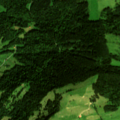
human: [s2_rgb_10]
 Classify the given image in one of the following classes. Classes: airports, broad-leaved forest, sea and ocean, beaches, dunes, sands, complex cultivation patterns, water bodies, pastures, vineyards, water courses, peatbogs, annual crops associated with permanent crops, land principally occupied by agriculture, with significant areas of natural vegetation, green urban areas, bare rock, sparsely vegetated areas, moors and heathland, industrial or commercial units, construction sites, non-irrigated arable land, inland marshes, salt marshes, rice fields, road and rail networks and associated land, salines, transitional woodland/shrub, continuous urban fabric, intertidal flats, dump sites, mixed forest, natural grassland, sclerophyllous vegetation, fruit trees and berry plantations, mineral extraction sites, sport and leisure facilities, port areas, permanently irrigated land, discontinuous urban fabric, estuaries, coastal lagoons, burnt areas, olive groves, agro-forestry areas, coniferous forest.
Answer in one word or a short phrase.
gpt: complex cultivation patterns, coniferous forest, mixed forest